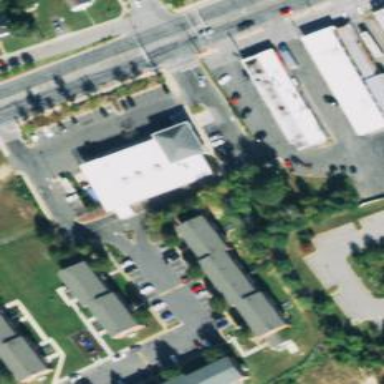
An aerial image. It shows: Pharmacy providing healthcare services.